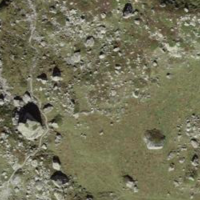
EUNIS habitat code: 23
Species observed at this site:
Phoenicurus ochruros
Aglais urticae
Turdus torquatus
Colias palaeno